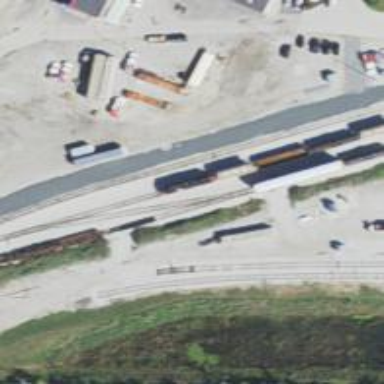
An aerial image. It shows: Railway yard used for servicing trains.